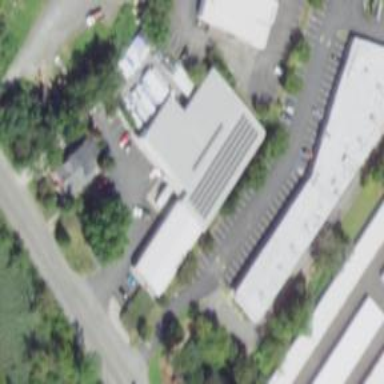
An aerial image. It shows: Warehouse building.